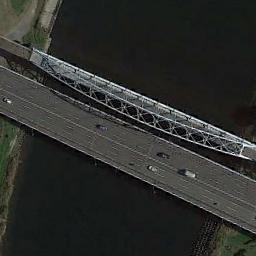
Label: bridge